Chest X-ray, PA view. Patient: 60 years old, sex F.
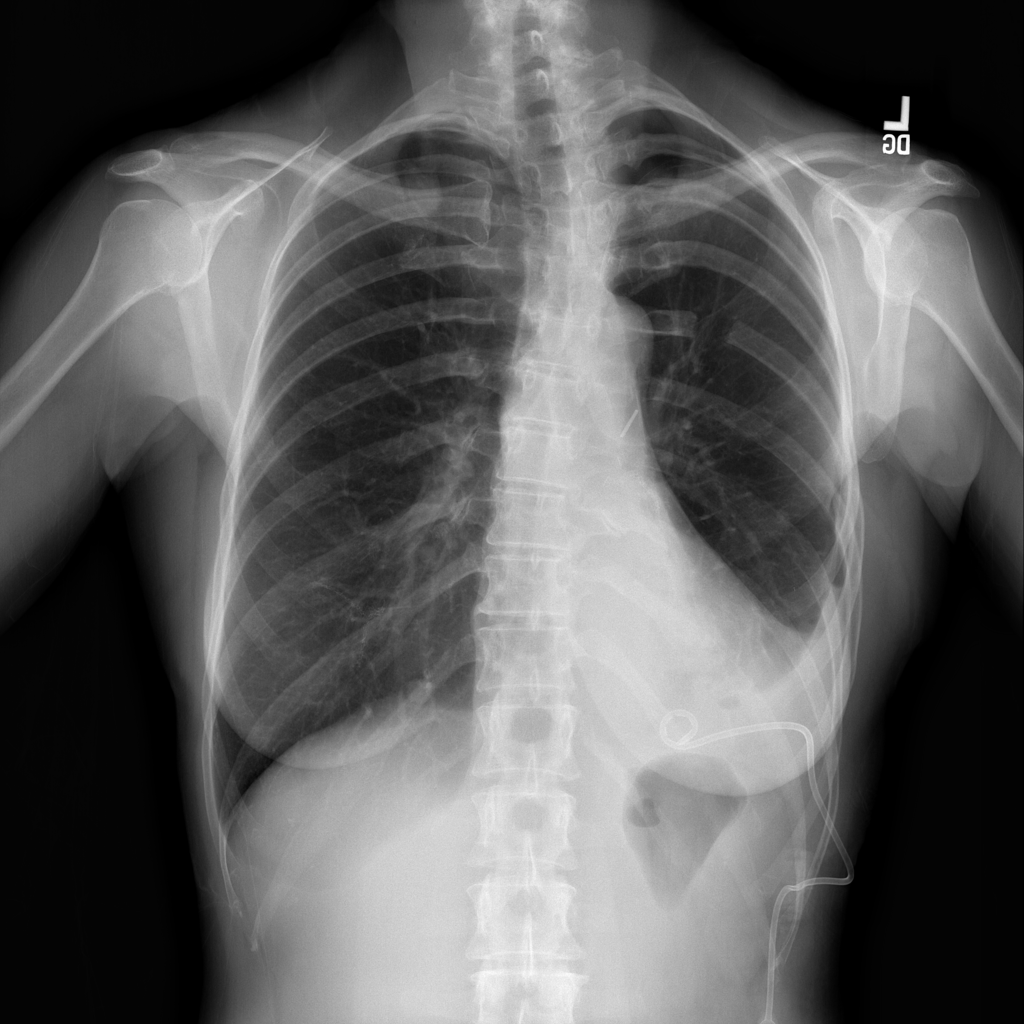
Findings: Atelectasis, Consolidation, Nodule